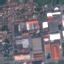
Land use / land cover: Industrial